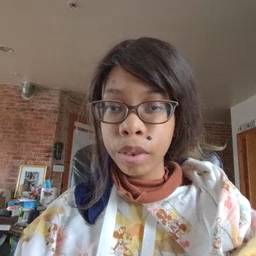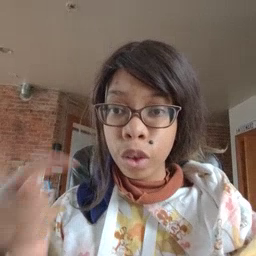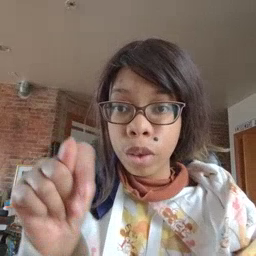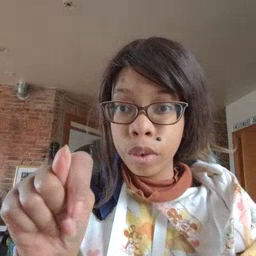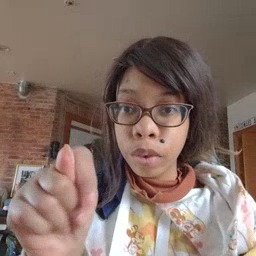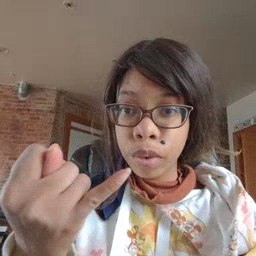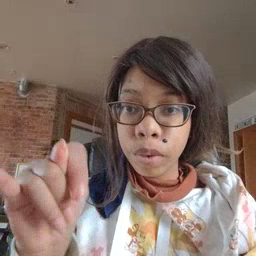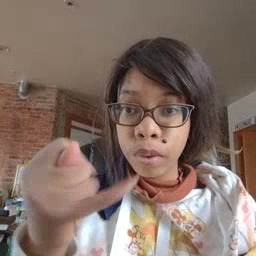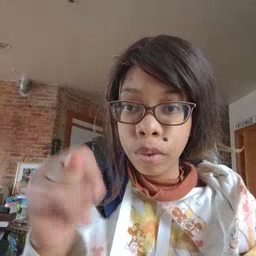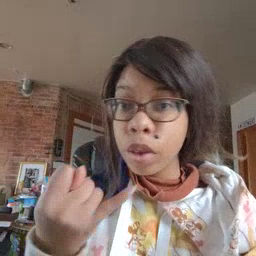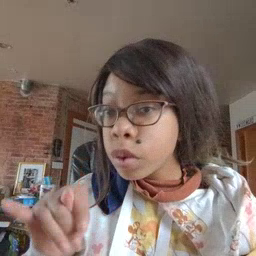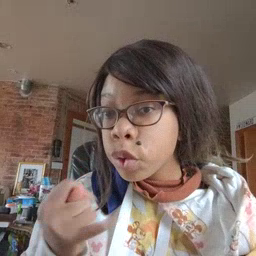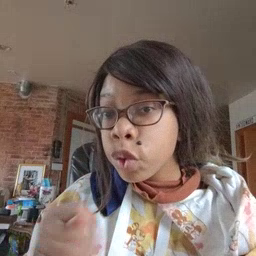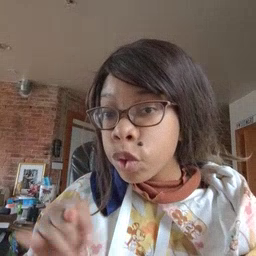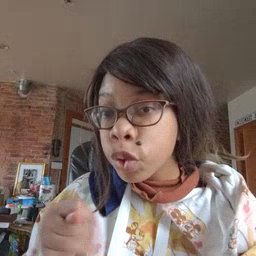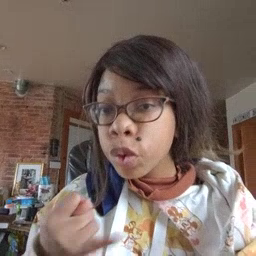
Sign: toy